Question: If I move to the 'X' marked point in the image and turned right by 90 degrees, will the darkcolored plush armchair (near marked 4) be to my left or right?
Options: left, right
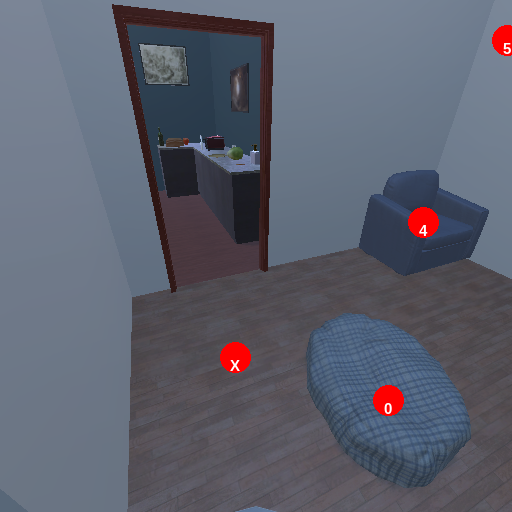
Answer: left